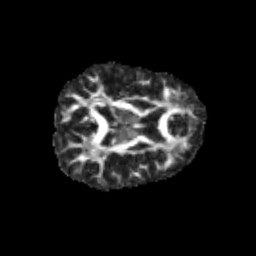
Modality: FA
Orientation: axial
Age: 11
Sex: female
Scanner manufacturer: siemens
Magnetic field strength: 3 T
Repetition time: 3.8 s
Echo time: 0.07 s